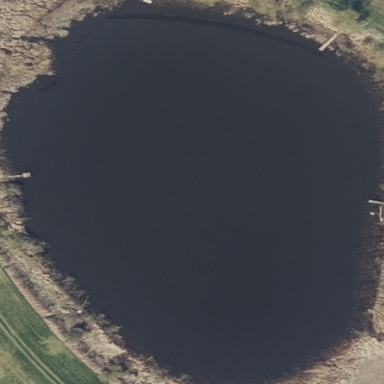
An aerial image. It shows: Pond with natural water.